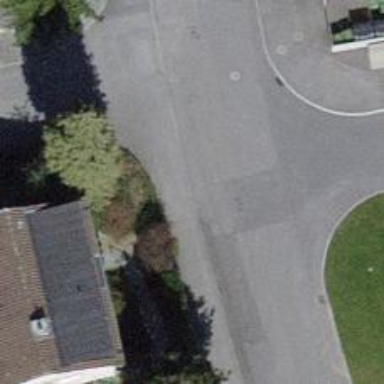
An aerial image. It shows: Kerb serving as barrier.